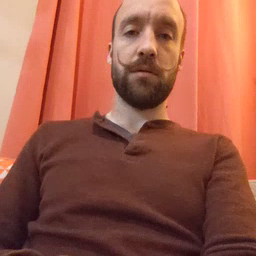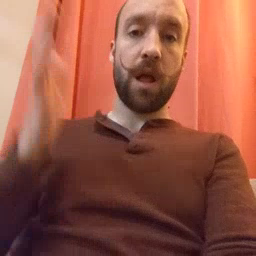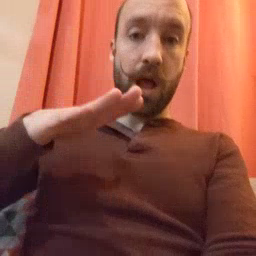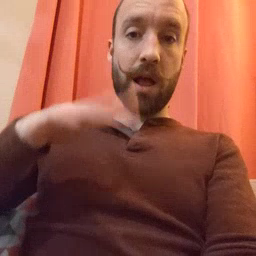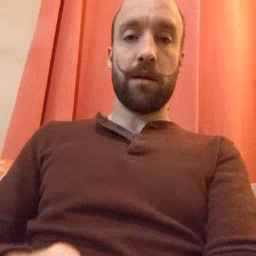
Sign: on